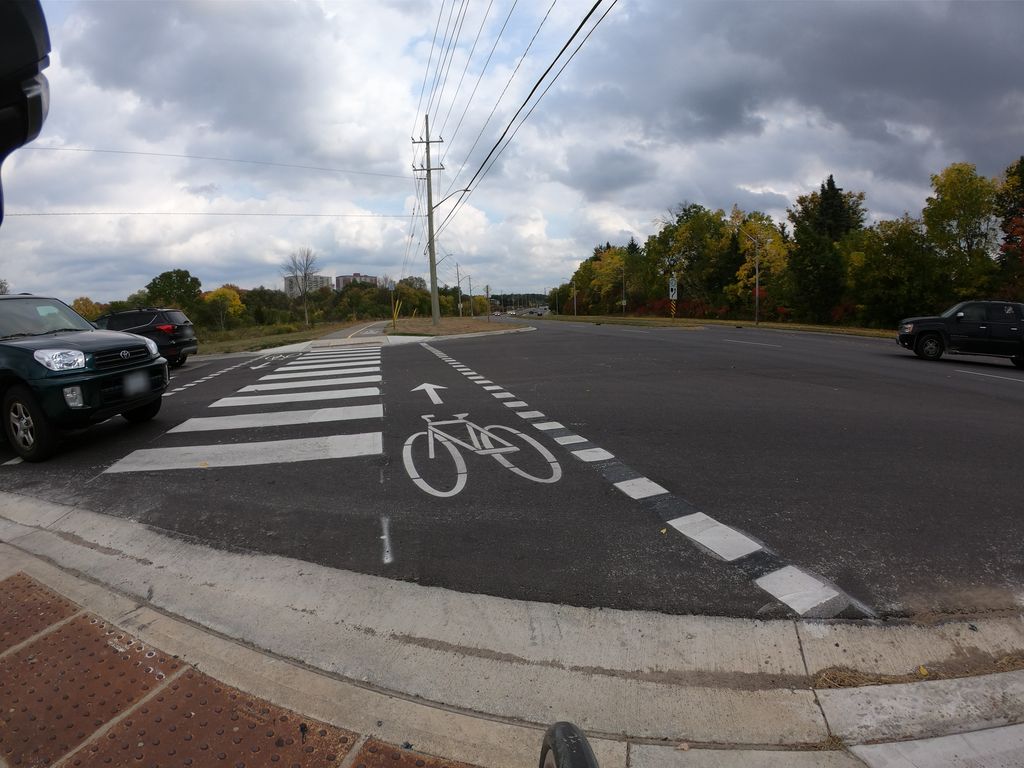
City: kitchener-waterloo